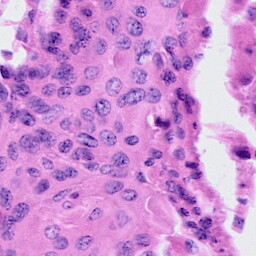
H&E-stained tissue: Cervix